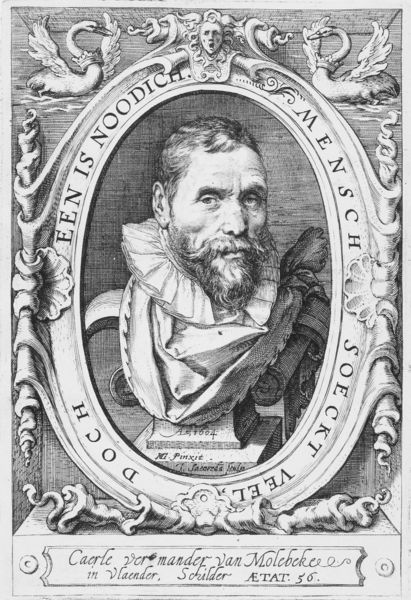
Titel: Porträt des Karel van Mander (nach Hendrik Goltzius)
Künstler: Jan Saenredam
Institution: Amsterdam, Rijksmuseum
Schlagwörter: kopf, mann, grau, zeichnung, alt, bart, kragen, mensch, rahmen, portrait, porträt, oval, schrift, schwan, büste, schraffur, stich, portait, plakette, bleistift, zierde, kupferstich, schwäne, latein, elipse